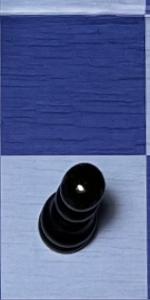
Label: Pawn_Black